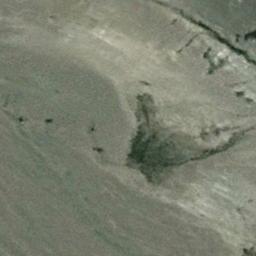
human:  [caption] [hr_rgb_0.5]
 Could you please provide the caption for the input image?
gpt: The desert is full of black sand .

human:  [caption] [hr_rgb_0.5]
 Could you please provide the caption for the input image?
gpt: The desert has silvery sand, A mountain and a river .

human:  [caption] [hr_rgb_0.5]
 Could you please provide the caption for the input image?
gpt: There are some bare rocks in this desert .

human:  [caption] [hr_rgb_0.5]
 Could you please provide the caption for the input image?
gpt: This is a yellow desert with wavy stripes .

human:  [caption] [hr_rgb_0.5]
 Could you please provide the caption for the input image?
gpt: A desert covered with bare land .